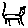
Label: cat